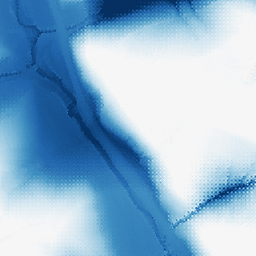
Category: morphological
Decomposition family: morphological
Decomposition parameters: operation: closing
size: 100
Upsampling method: regularized
Upsampling parameters: scale: 2
lambda_reg: 0.1
Upsampling scale: 2